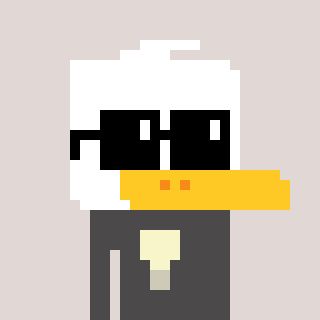
a pixel art character with square black sunglasses, a duck-shaped head and a grayscale-colored body on a warm background